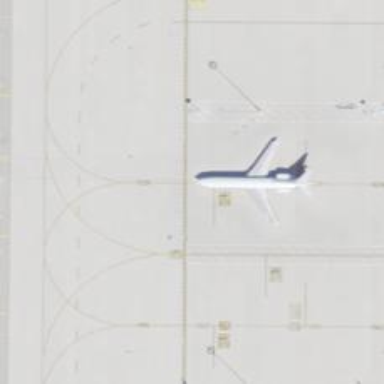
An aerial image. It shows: View of taxiway at the airport.